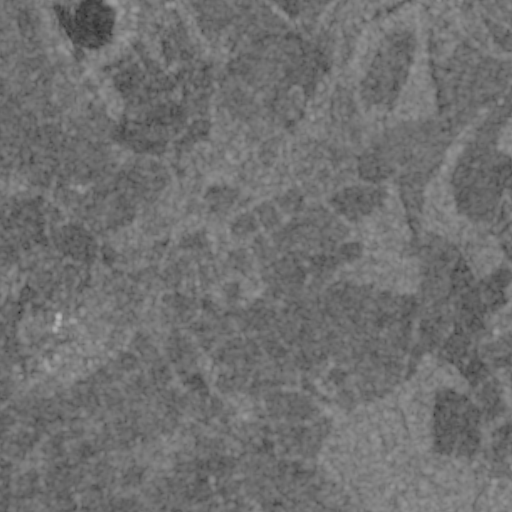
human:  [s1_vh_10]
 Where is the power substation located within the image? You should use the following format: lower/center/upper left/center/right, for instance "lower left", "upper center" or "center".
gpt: The power substation is located in the lower center of the image.
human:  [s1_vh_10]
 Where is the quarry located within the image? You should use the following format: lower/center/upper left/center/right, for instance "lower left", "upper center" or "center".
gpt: The quarry is located in the upper left of the image.
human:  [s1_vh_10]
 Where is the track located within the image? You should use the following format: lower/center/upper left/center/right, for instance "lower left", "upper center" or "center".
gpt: There is no track in the image.

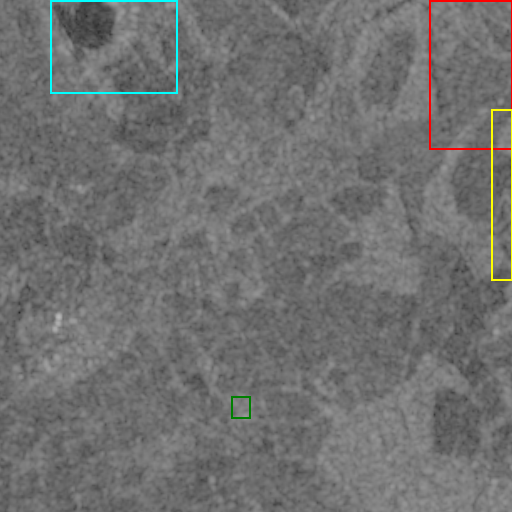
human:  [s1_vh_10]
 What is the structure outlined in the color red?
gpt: The structure outlined in red is a crop field.
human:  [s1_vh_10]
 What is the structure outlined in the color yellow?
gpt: The structure outlined in yellow is a park.
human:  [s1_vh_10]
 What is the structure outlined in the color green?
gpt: The structure outlined in green is a power substation.
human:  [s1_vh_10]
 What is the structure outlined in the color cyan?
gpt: The structure outlined in cyan is a quarry.
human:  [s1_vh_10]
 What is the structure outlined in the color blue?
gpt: There is no blue outline.